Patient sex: M
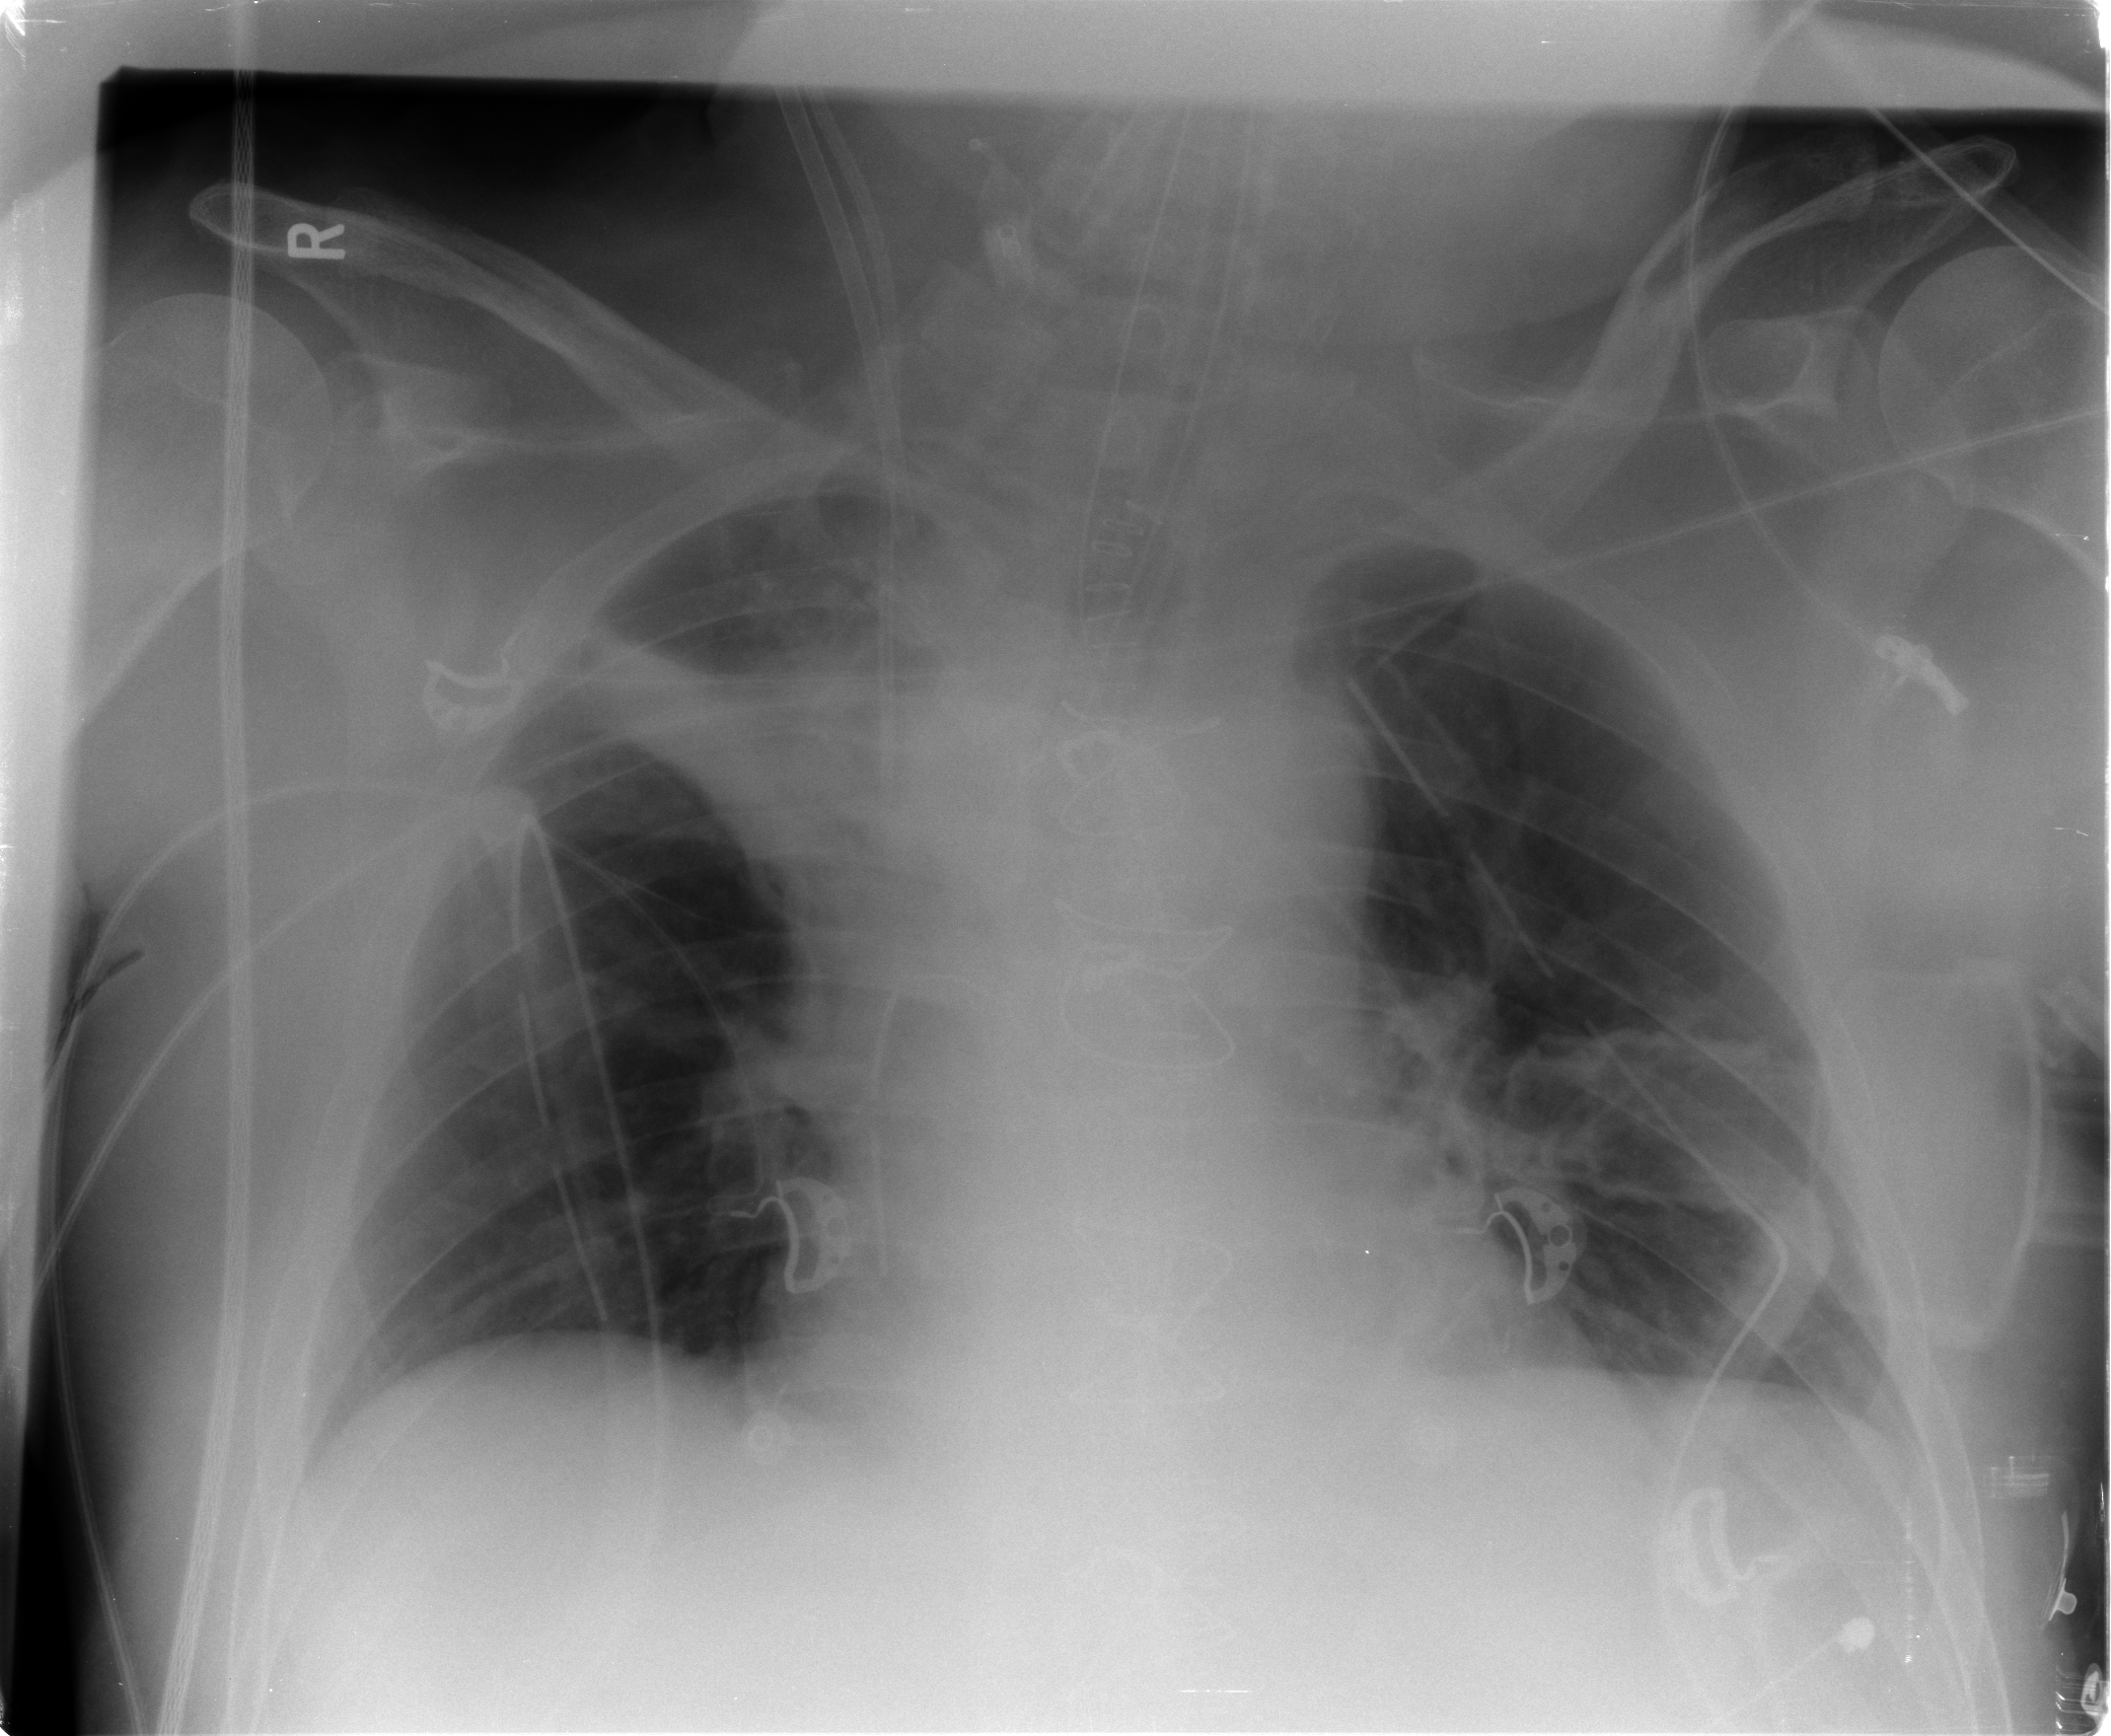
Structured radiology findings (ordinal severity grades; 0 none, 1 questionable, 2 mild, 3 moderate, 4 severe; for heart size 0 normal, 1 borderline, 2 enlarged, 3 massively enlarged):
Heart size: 0
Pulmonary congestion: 0
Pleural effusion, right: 0
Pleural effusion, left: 0
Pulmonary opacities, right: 0
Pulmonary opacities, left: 0
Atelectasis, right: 2
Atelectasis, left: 0